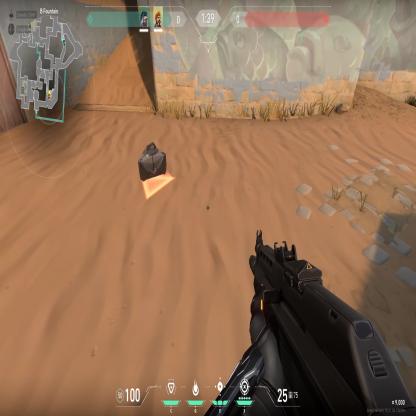
Label: dropped spike